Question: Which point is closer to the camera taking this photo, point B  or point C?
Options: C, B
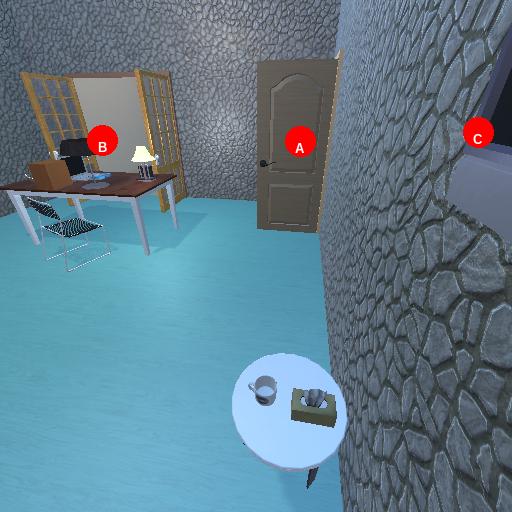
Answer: C